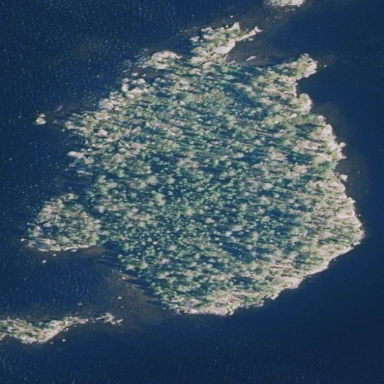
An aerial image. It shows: Islet.